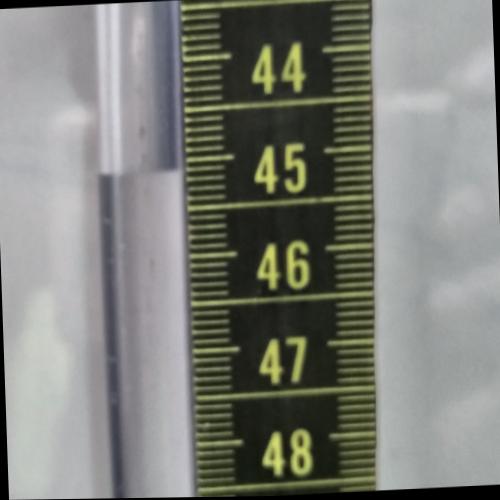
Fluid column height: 45.1 cm